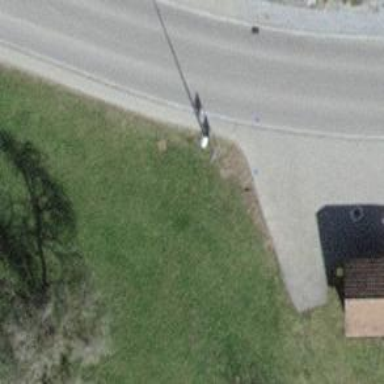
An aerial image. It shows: Bus stop with platform for public transport.